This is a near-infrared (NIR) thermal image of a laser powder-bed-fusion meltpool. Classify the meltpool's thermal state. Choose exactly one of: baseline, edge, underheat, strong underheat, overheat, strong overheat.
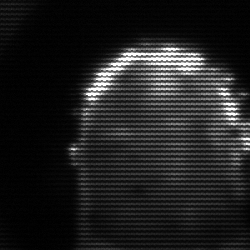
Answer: baseline